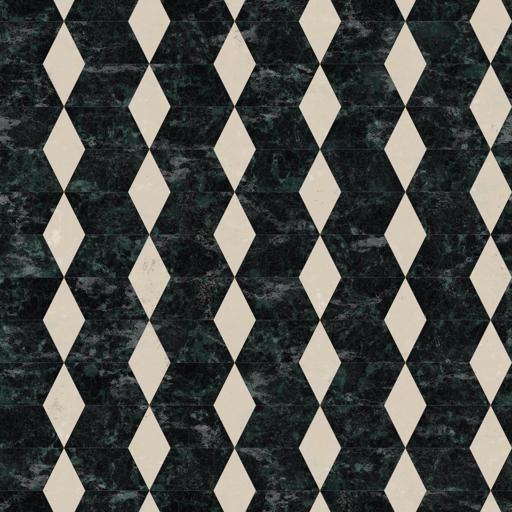
Tags: floor marble stone tiled tiles tiling